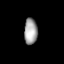
Tissue: lung
Cell type: T cells
Senescence score: 0.6433
Nuclear area (px): 341
Mean DAPI intensity: 161.44